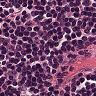
Metastatic tissue present: no